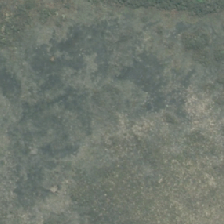
Land cover: herbaceous_freshwater_vege